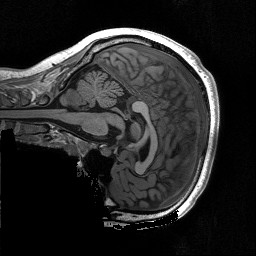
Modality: T1w
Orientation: sagittal